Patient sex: M
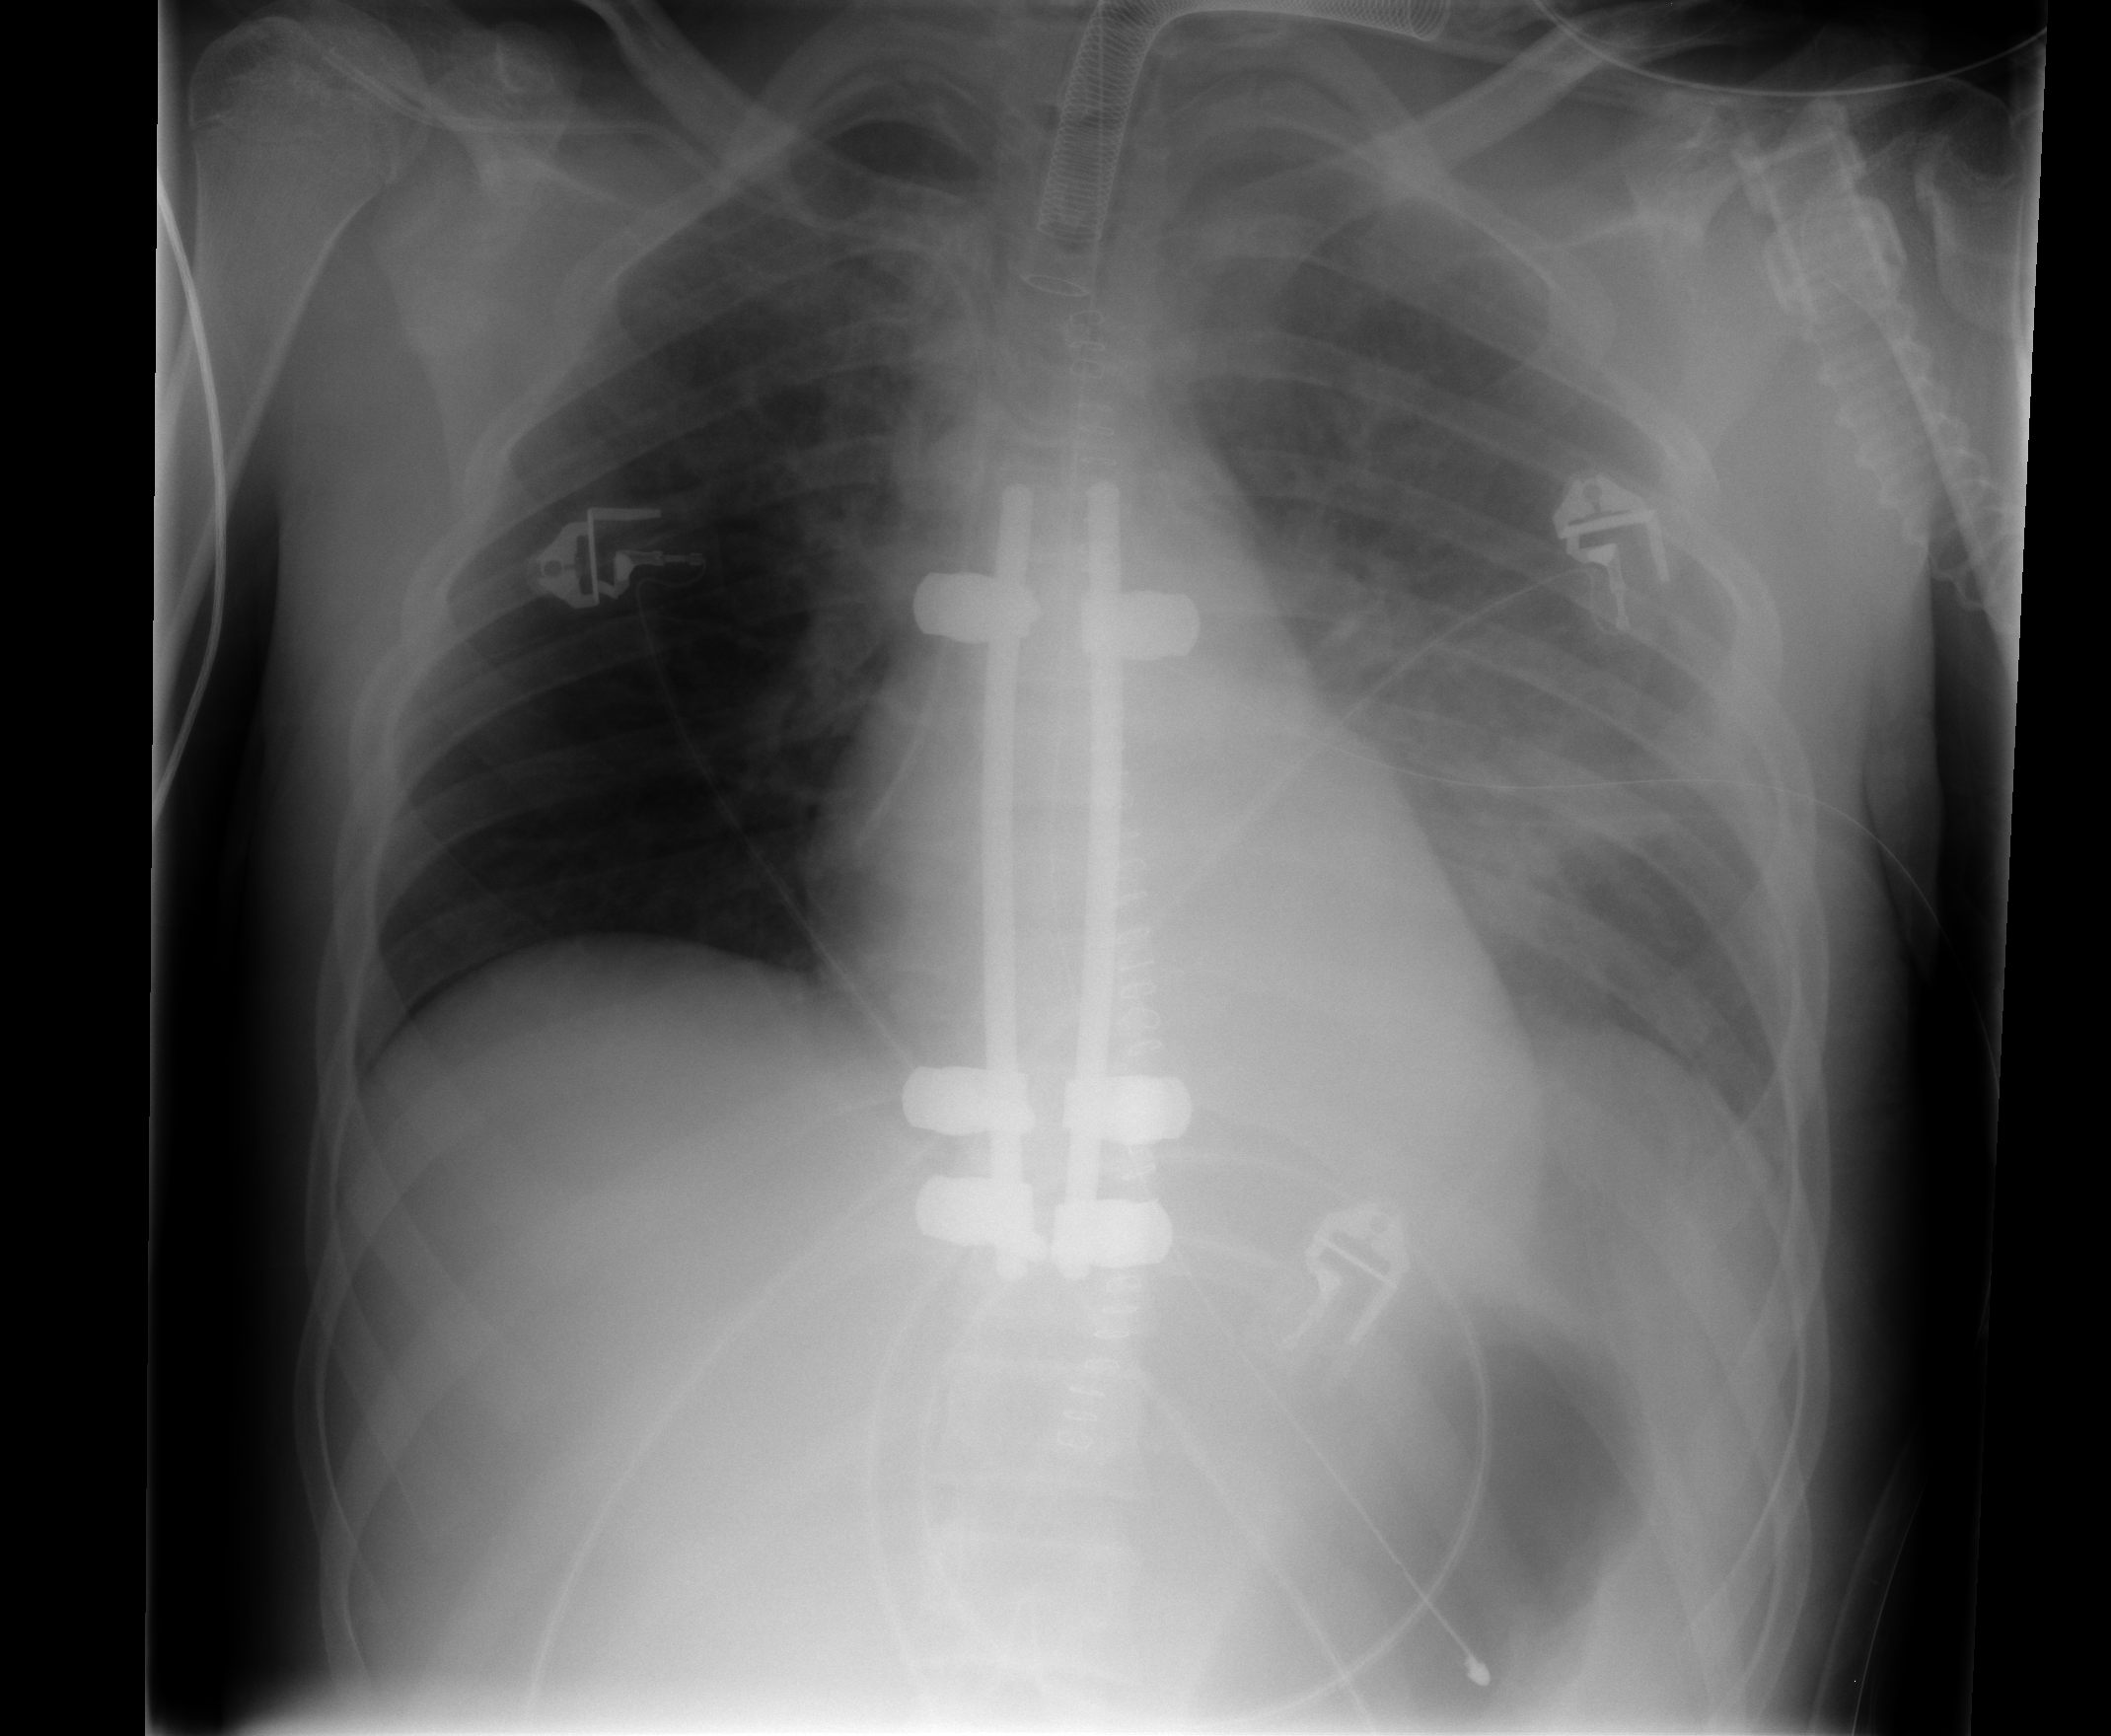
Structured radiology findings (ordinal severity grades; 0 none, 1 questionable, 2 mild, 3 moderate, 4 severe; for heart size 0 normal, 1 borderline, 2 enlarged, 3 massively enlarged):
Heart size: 0
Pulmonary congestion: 0
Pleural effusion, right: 0
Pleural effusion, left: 1
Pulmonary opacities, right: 0
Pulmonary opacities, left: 0
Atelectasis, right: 0
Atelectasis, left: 2